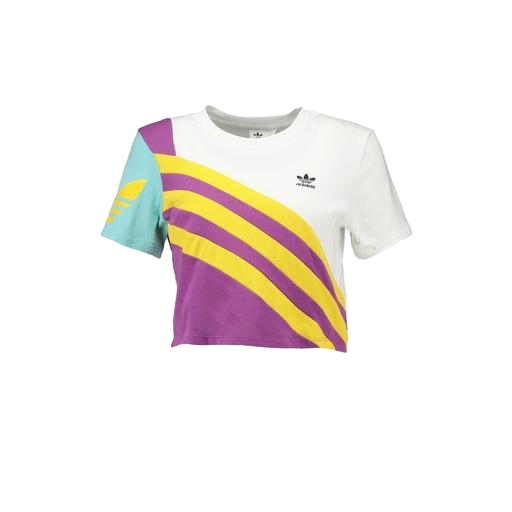
multicolor tee w/, multicolor graphic t-shirt, mid t-shirt, white background